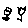
Label: flower